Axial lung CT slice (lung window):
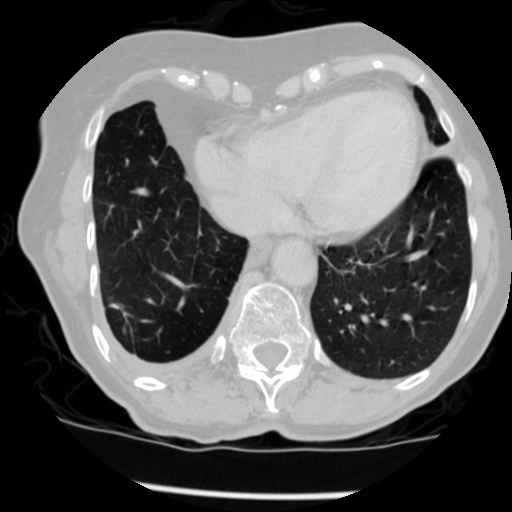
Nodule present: no